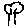
Label: tree